Question: I am trying to display four photos in this page:
<URL>
How can I get the photo on the bottom left, to rise up and fill the gap above it? What combination of "floats" do I use?

Here is an synopsis of the CSS:
'''
<img style="float: left;" src="/portals/0/images/Gallery/Shanahan family circle.jpg" />
<img style="float: left;" src="/portals/0/images/Gallery/WC2.jpg" />
<img style="float: left;" src="/portals/0/images/Gallery/WC3.jpg" />
<img style="float: left;" src="/portals/0/images/Gallery/LT.jpg" />
'''
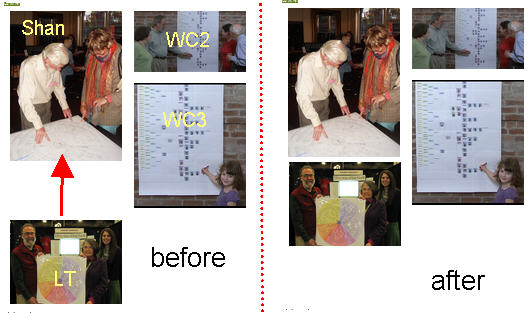
Answer: If you are looking for general solution (it means you don't know image size, image count and don't want to use negative top margin manually), you have to use 'multicolumn' (supported in IE9+), in non-IE browsers with prefix.
<URL>
In this case you can use negative top margin, but it has to be set manually or counted by JS. Pure-CSS solution except the one I write above doesn't exists.